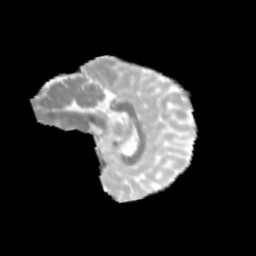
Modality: MD
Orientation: sagittal
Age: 12
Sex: female
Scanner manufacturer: siemens
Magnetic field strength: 3 T
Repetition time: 3.8 s
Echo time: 0.07 s